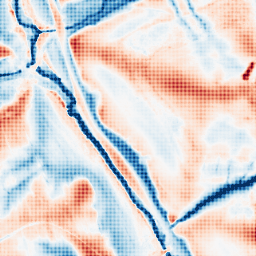
Category: edge_preserving
Decomposition family: guided
Decomposition parameters: radius: 16
eps: 0.001
Upsampling method: sinc_hamming
Upsampling parameters: scale: 8
kernel_size: 8
Upsampling scale: 8